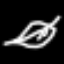
Label: leaf